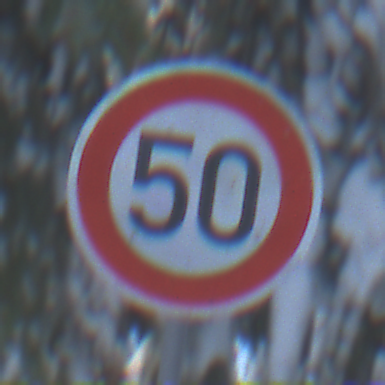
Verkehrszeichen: Geschwindigkeit50
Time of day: MorningAfternoon
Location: Outdoor (Nature)
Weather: Clear
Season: Winter
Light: Natural